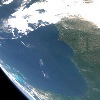
Label: water